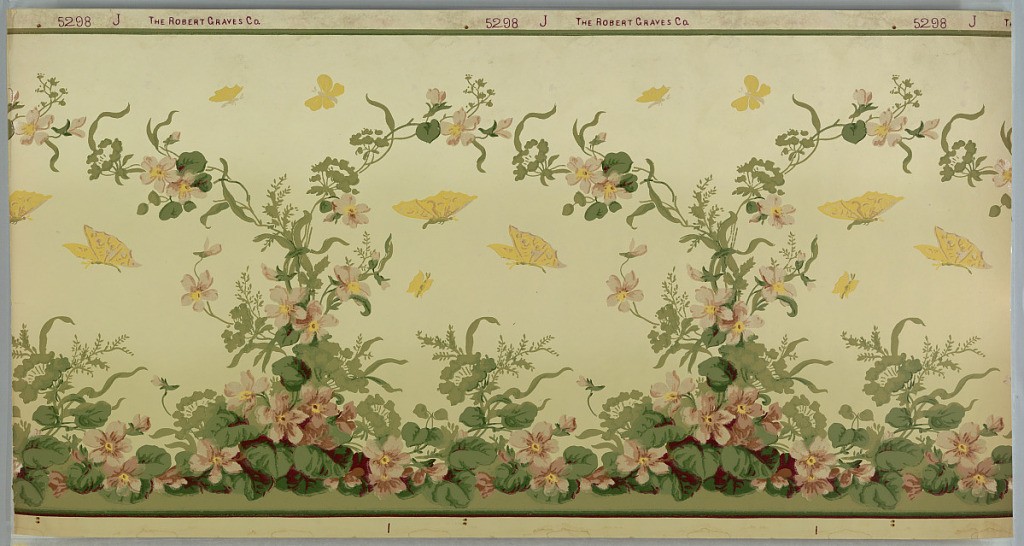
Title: Frieze
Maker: Robert Graves Co., New York, New York
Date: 1905–1915
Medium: Machine-printed paper, liquid mica
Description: On light gray ground, clusters of green vines and white and pink flowers in arch form with staggered yellow butterflies.